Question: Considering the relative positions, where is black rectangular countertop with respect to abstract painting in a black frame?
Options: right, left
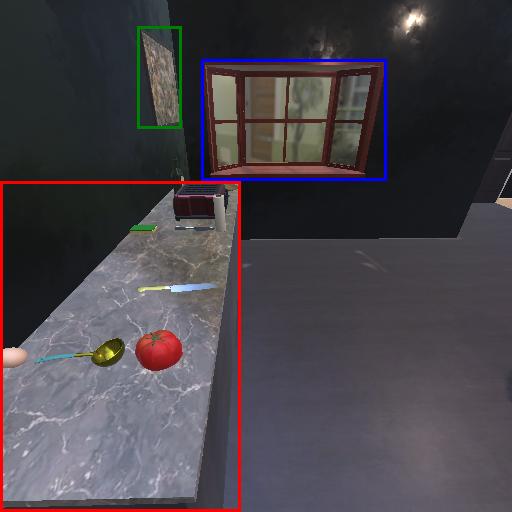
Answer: right